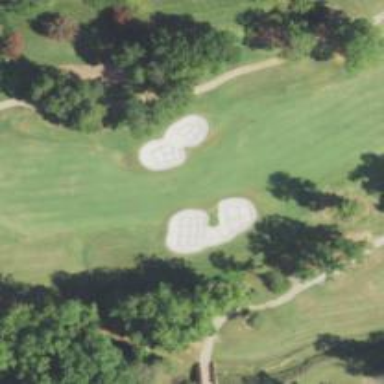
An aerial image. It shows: Scenic golf fairway.